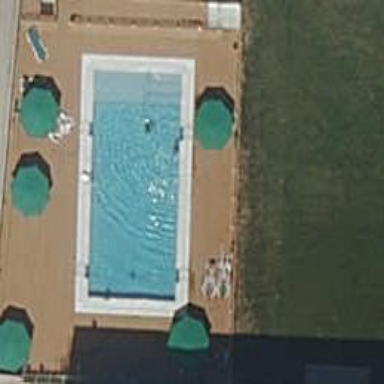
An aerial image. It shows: Swimming pool area designated for leisure and sports activities.